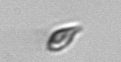
Label: Cryptophyta